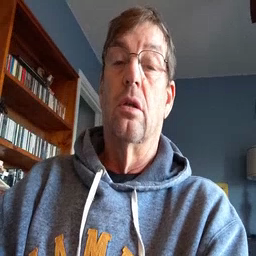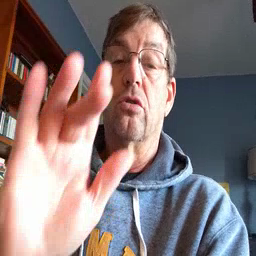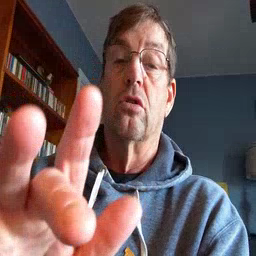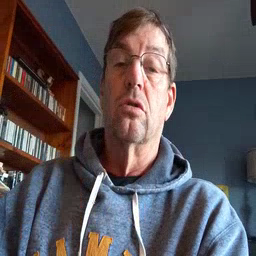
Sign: touch